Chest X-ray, PA view. Patient: 49 years old, sex M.
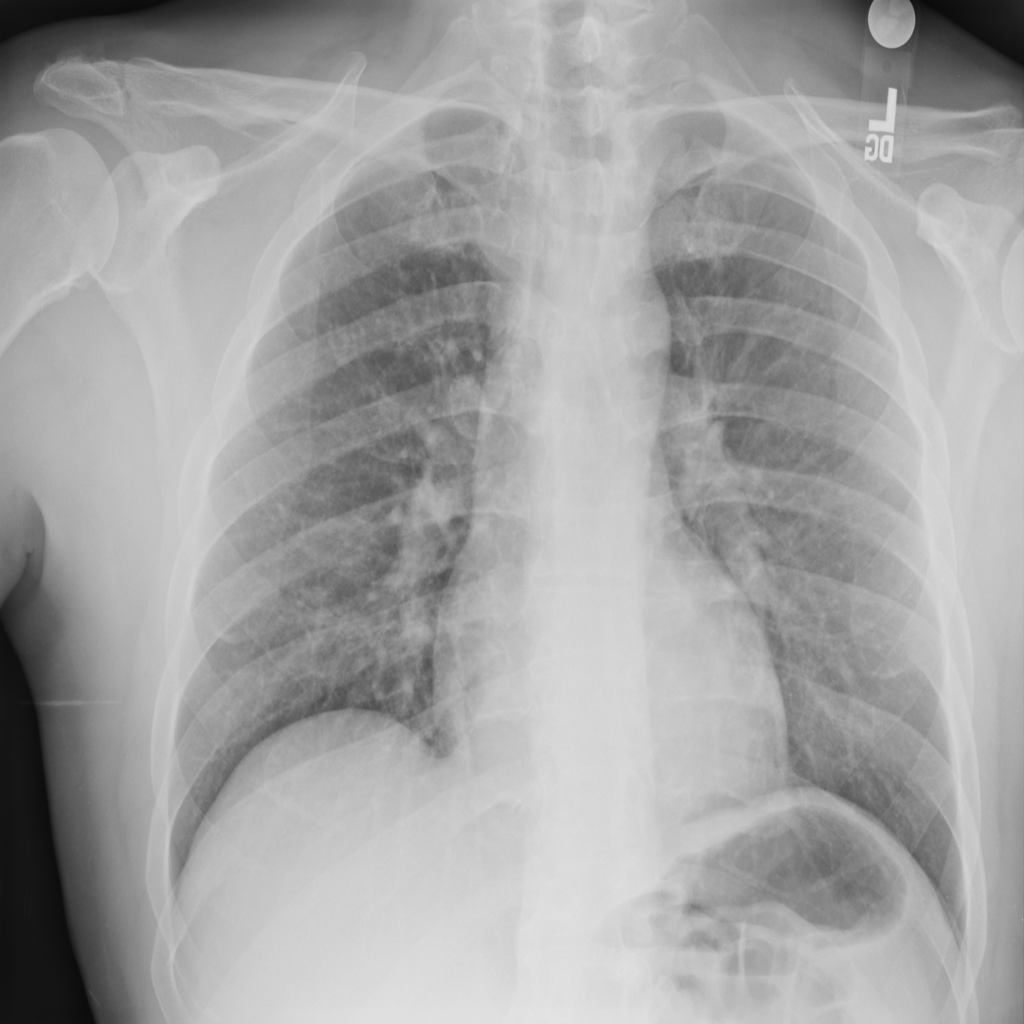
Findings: No Finding